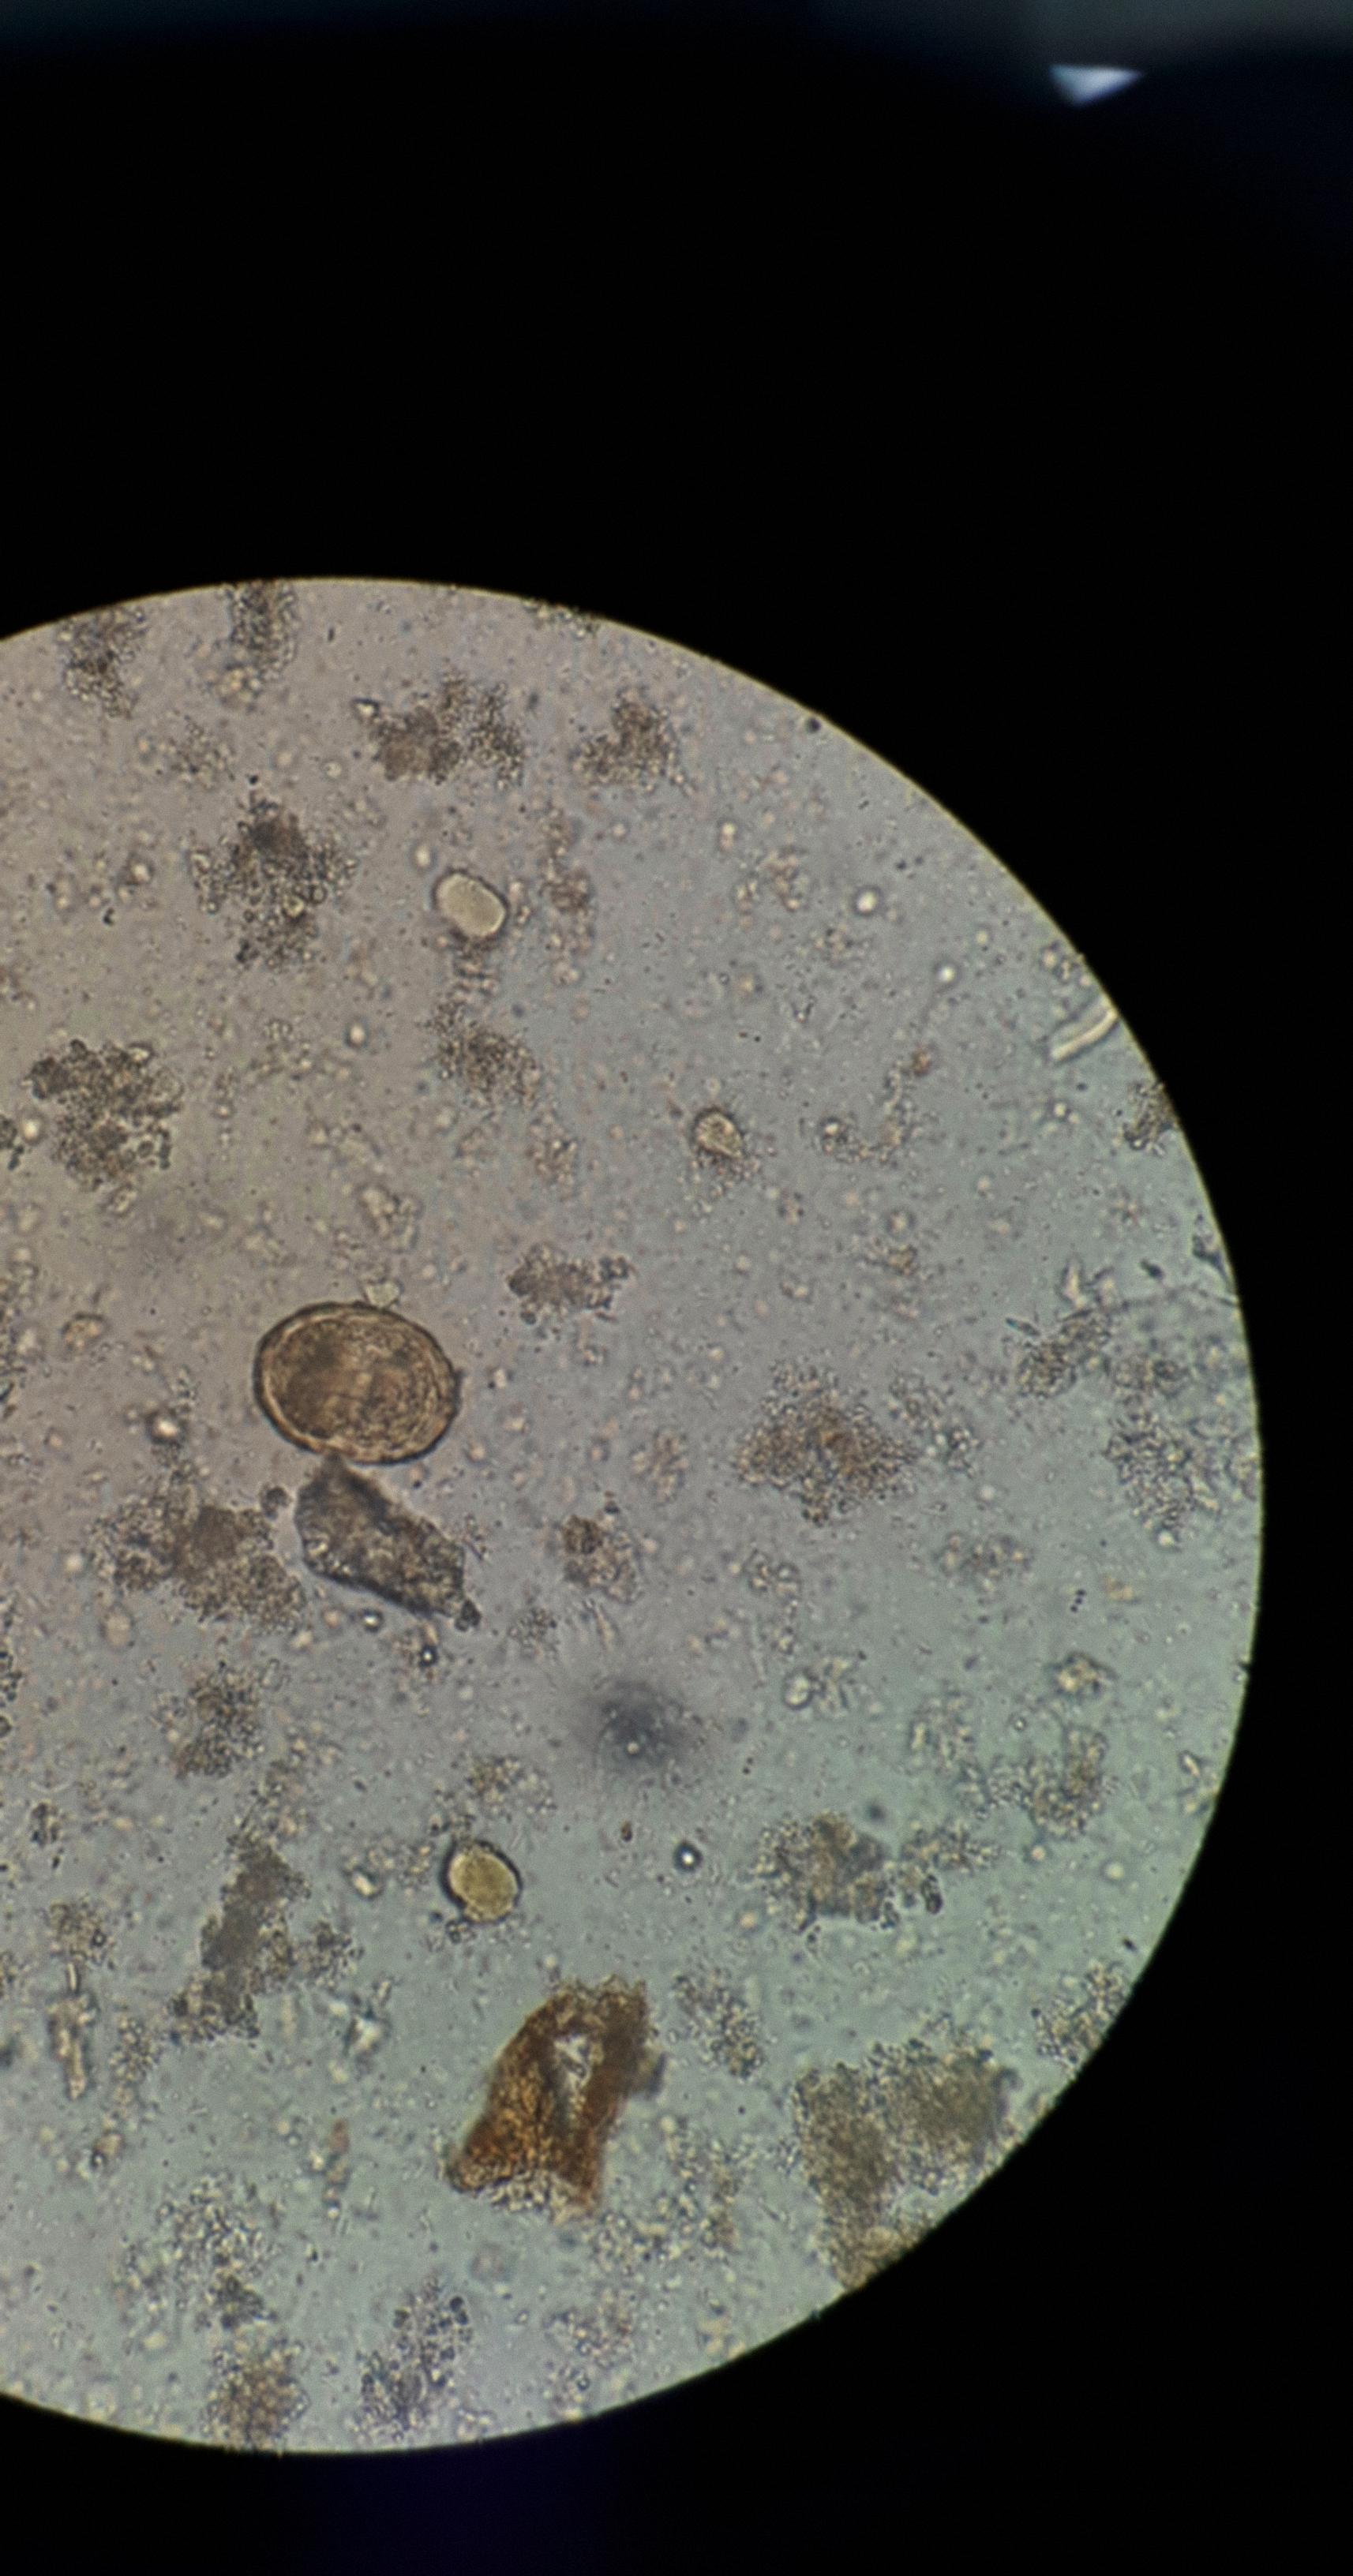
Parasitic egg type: Ascaris lumbricoides